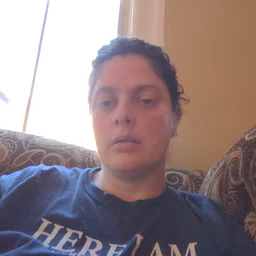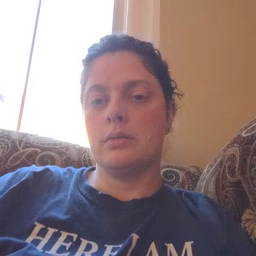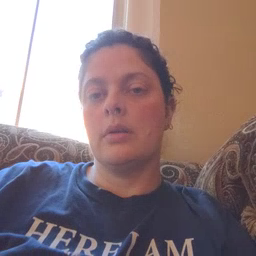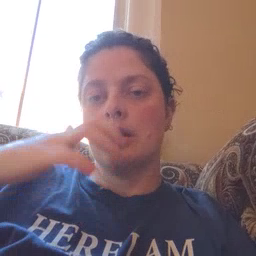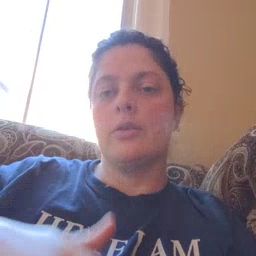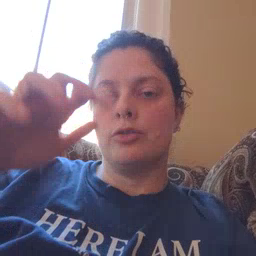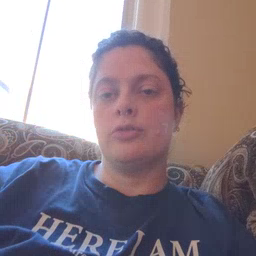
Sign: alligator